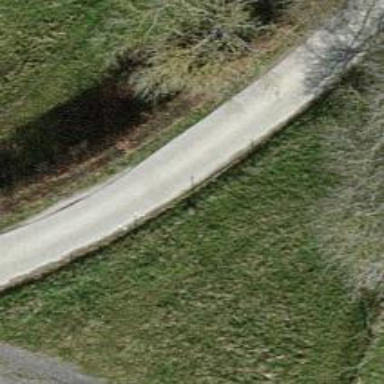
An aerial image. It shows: Unclassified road.